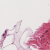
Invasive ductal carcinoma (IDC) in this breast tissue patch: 0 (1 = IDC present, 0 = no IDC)